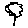
Label: tree